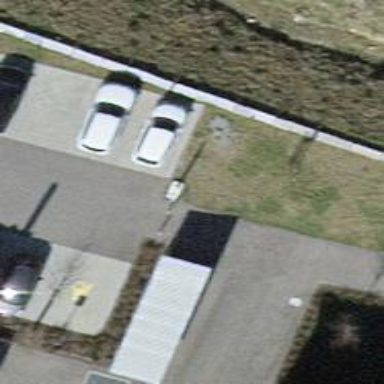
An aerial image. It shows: Bollard barrier.